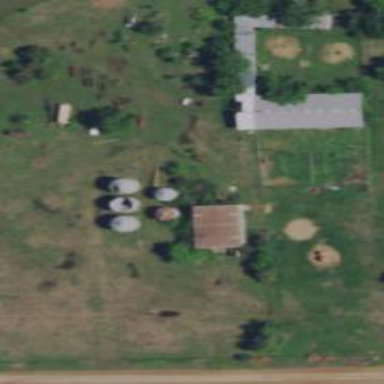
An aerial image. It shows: Silo.